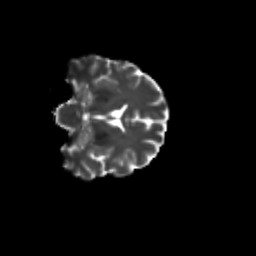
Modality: T2w
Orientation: coronal
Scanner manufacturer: siemens
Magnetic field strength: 3 T
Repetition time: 9.2 s
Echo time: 0.084 s